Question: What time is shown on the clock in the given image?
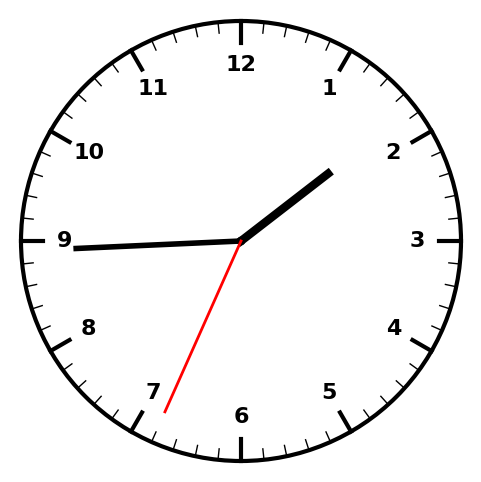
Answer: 01:44:34